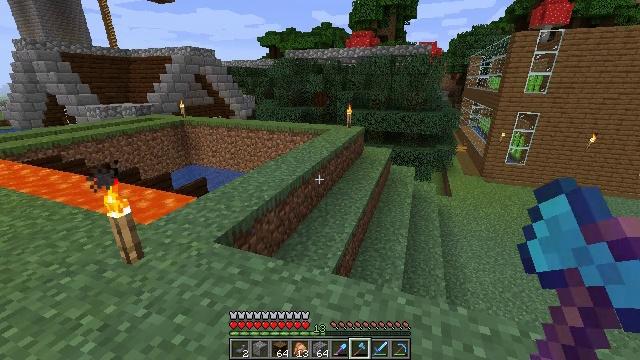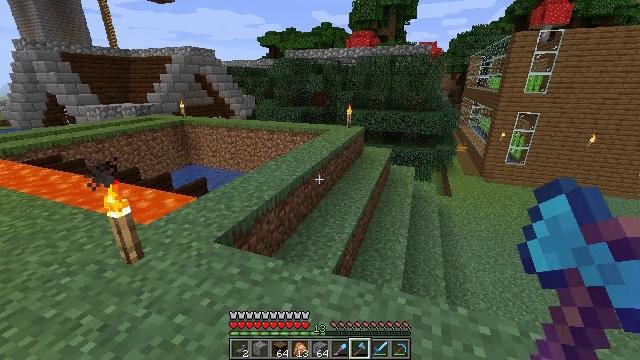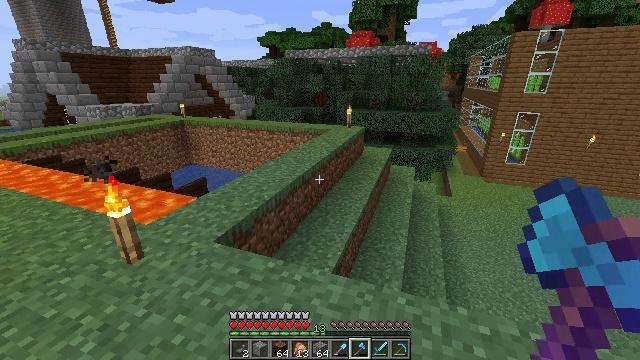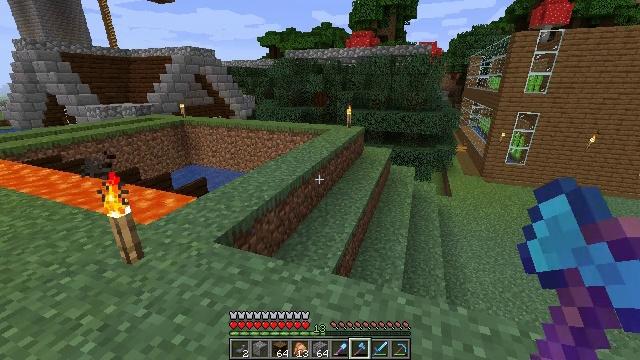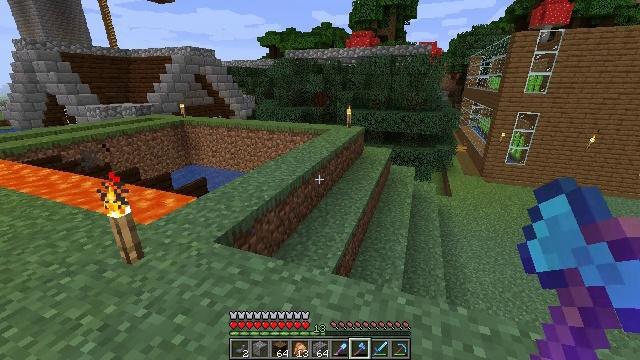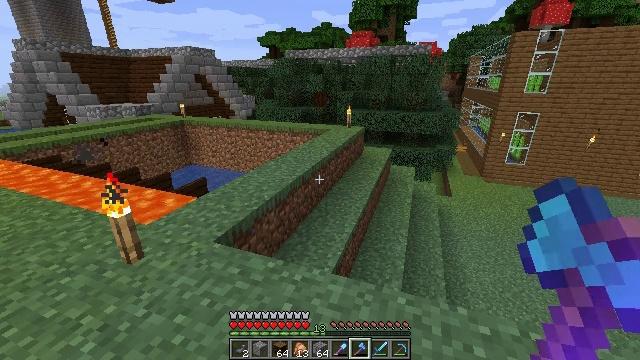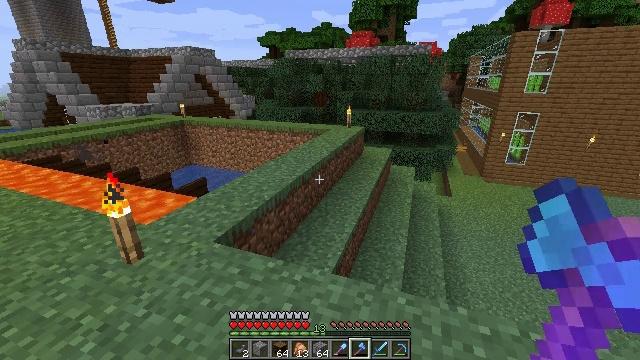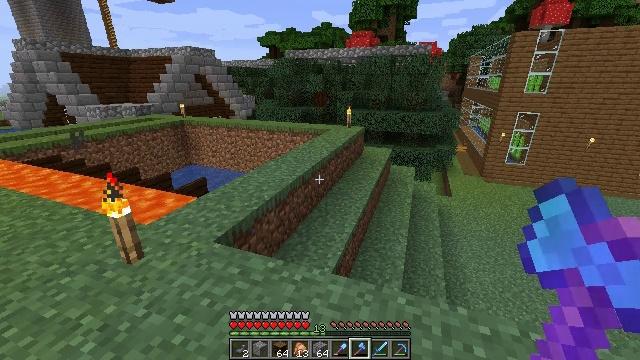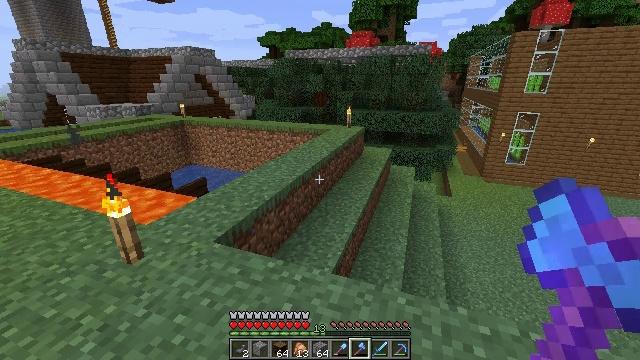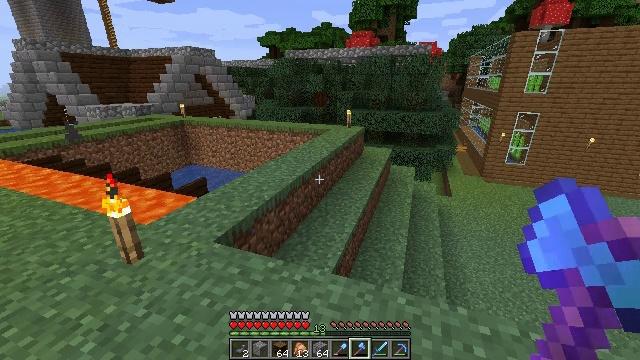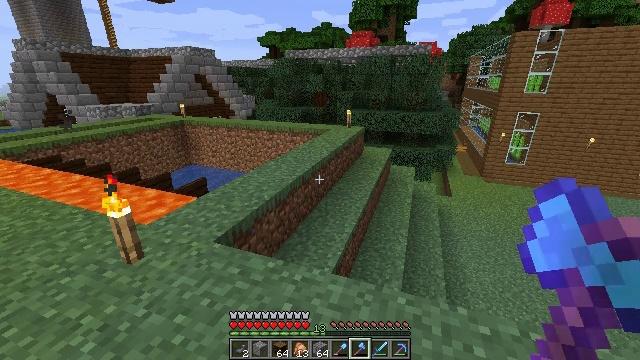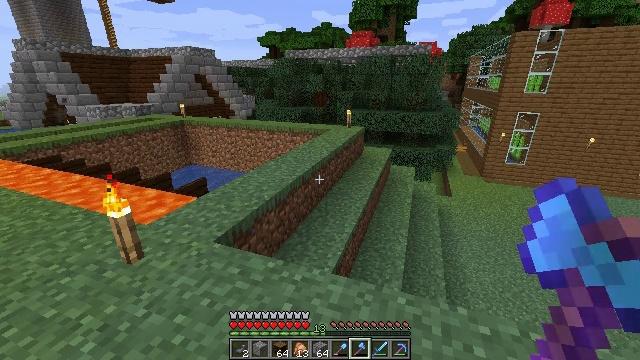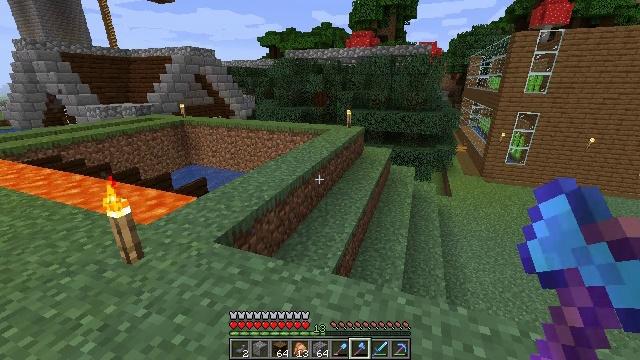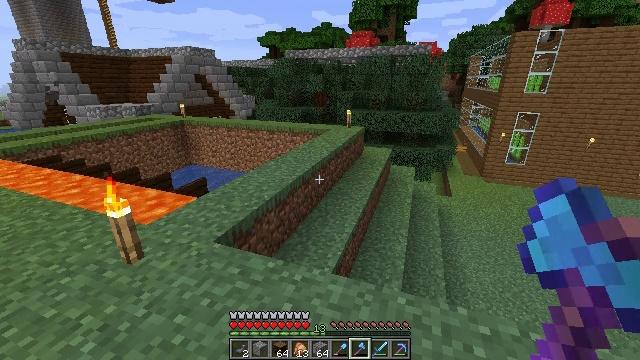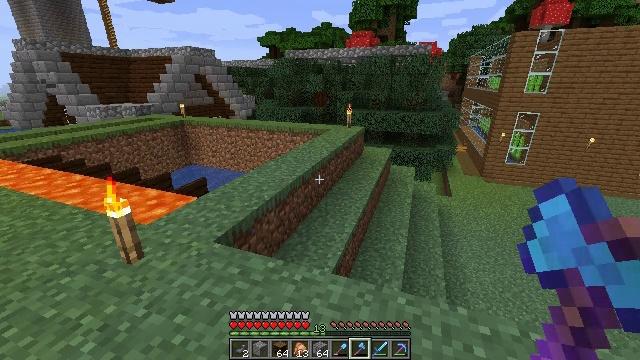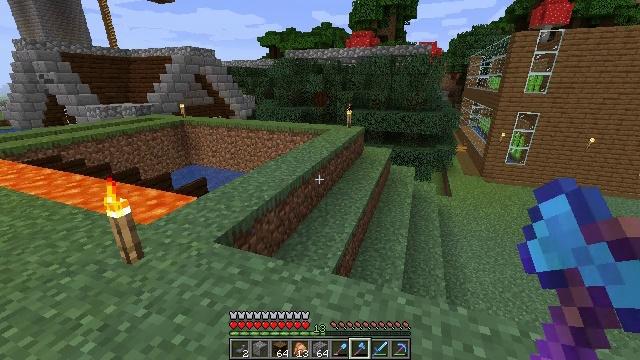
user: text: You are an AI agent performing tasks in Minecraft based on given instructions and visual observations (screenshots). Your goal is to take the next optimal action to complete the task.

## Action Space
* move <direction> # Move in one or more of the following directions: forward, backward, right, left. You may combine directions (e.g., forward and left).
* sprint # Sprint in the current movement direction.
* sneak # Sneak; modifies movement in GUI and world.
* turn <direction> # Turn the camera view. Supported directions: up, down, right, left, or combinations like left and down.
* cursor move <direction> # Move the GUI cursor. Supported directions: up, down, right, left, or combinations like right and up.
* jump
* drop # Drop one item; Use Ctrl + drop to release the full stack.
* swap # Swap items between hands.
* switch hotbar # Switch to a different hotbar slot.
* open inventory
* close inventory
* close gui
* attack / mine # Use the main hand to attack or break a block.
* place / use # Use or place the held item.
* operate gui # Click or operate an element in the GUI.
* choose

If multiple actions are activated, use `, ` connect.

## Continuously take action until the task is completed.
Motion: motion action
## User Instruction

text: Harvest wheat from the field.
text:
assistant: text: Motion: no_op
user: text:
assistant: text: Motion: no_op
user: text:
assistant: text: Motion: no_op
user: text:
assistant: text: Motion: no_op
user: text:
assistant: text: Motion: no_op
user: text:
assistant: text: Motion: no_op
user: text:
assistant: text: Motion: no_op
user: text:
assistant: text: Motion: no_op
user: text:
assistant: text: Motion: no_op
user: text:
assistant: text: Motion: no_op
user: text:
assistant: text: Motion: no_op
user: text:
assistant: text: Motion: no_op
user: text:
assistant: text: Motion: no_op
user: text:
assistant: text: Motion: no_op
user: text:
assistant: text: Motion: no_op
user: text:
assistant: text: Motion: no_op
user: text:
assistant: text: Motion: no_op
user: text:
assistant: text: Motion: no_op
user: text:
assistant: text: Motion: no_op
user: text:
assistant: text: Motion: no_op
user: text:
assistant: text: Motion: no_op
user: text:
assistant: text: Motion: no_op
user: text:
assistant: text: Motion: no_op
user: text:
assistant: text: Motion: no_op
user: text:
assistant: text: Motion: no_op
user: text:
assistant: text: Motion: no_op
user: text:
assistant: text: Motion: no_op
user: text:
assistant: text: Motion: no_op
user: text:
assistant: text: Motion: no_op
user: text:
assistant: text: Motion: no_op